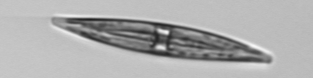
Label: Pleurosigma